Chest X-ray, PA view. Patient: 53 years old, sex F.
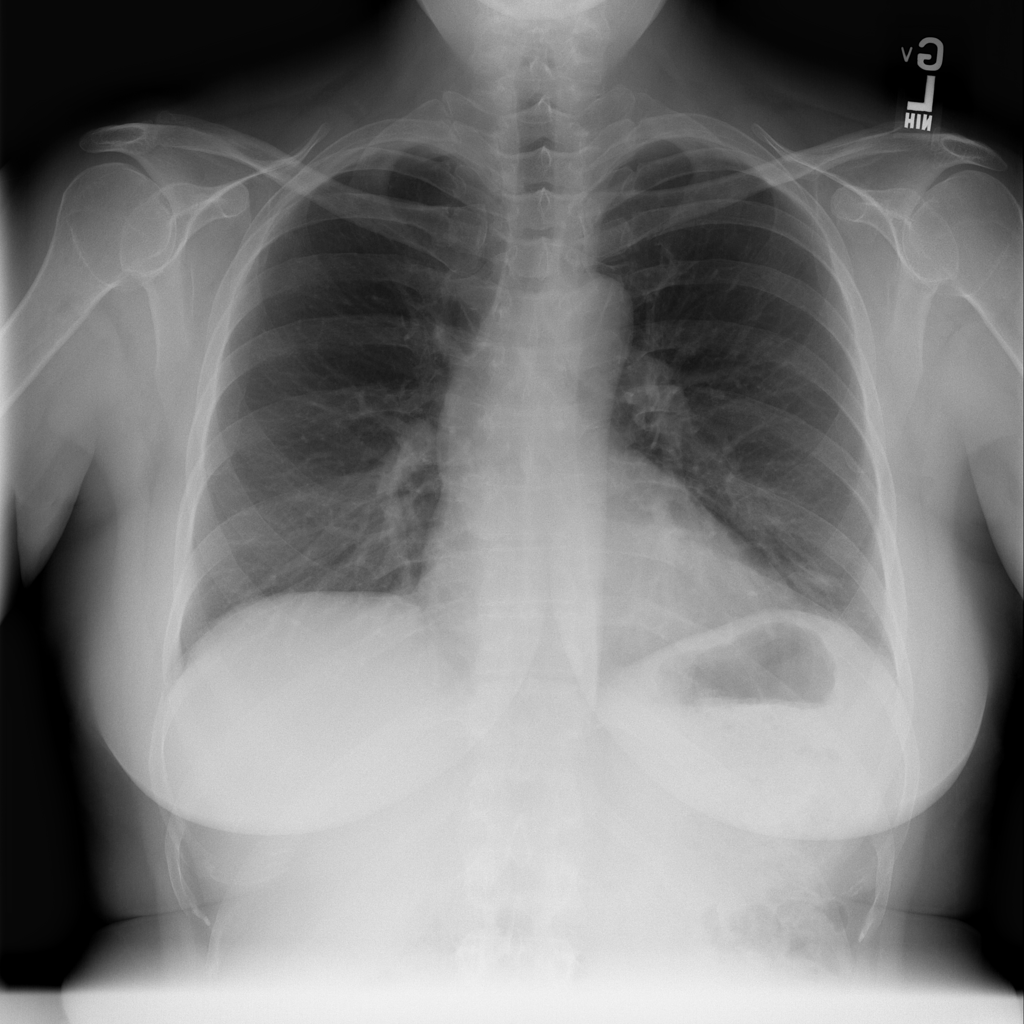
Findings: No Finding